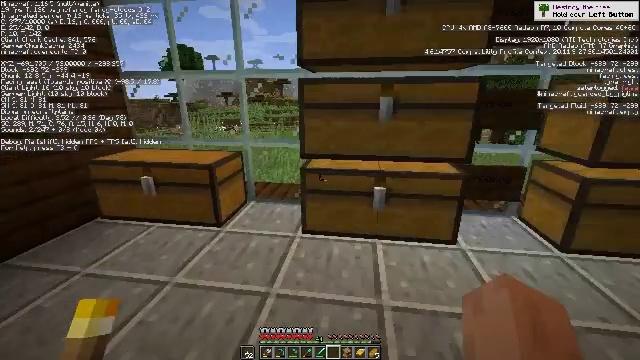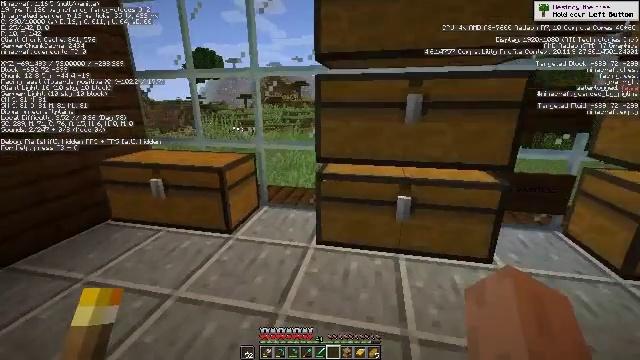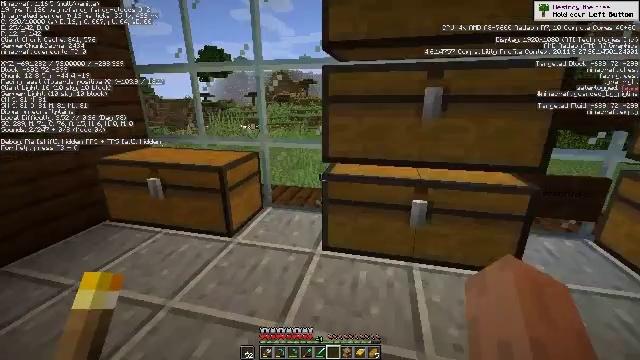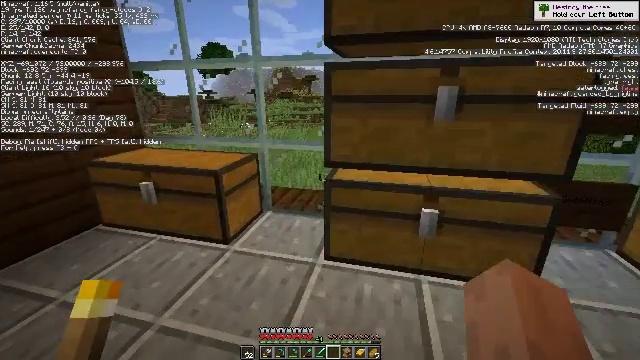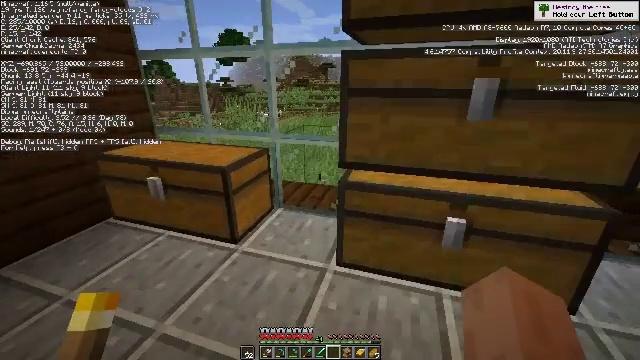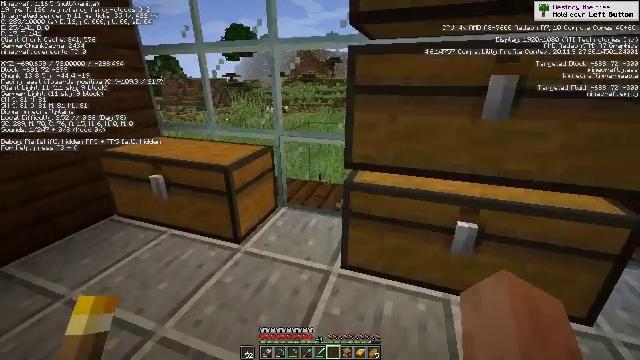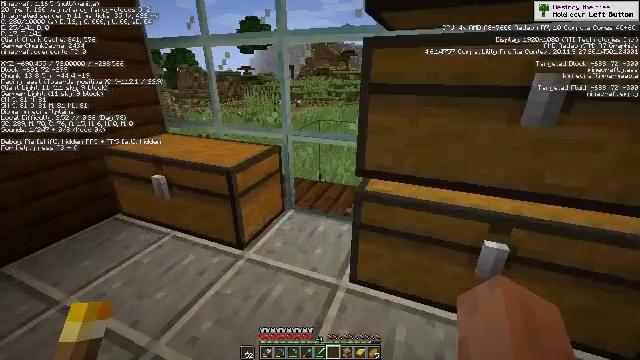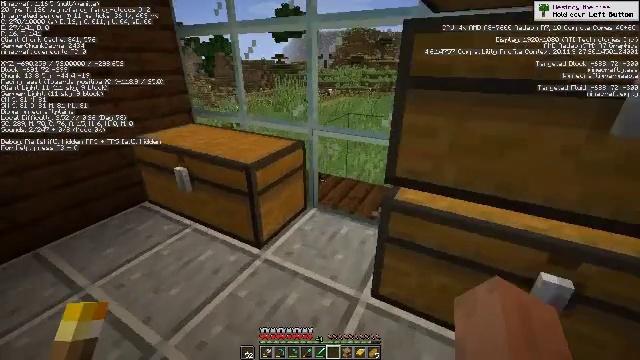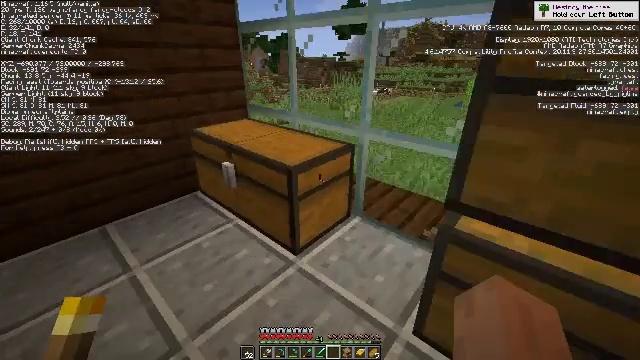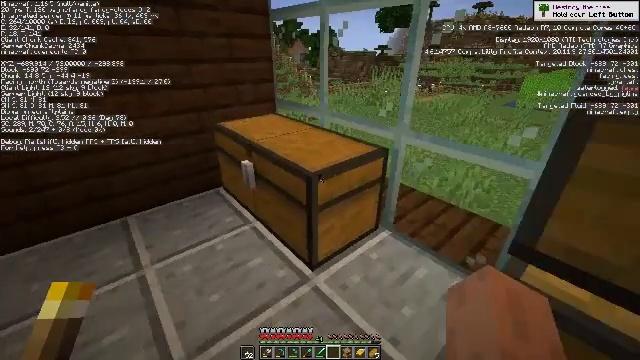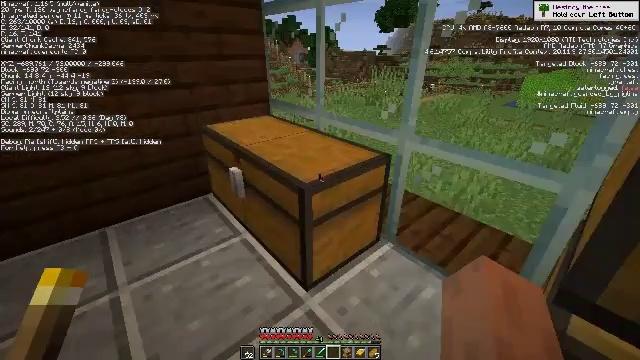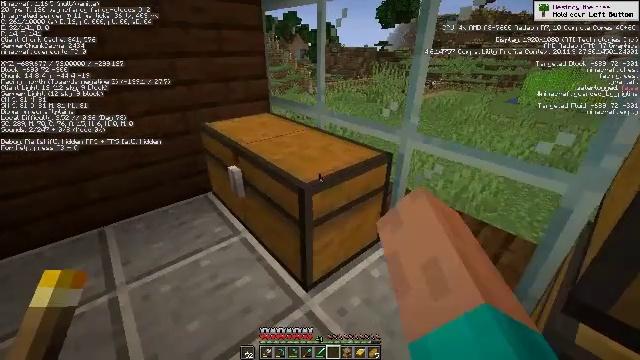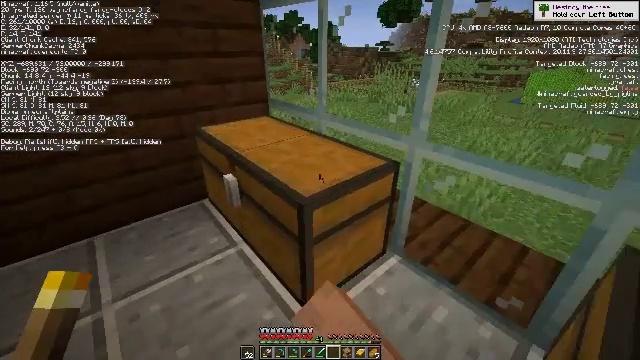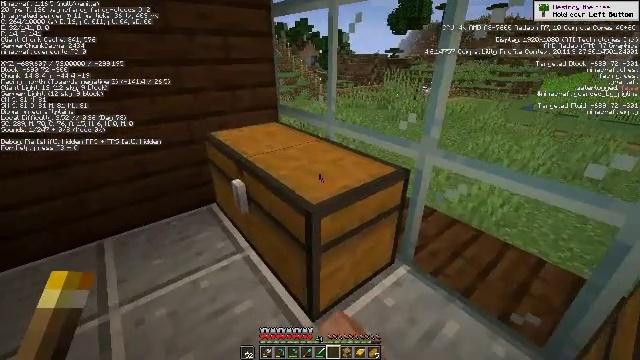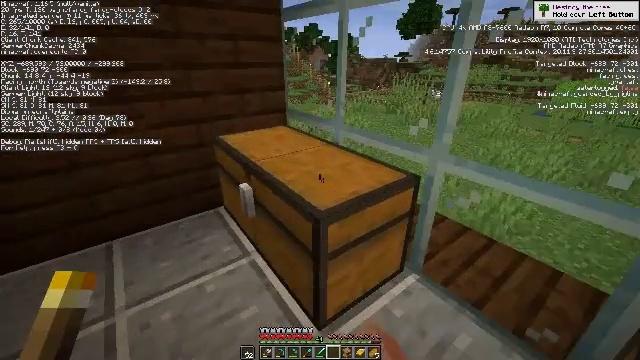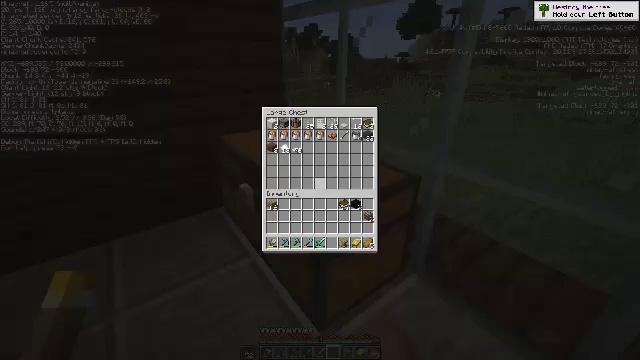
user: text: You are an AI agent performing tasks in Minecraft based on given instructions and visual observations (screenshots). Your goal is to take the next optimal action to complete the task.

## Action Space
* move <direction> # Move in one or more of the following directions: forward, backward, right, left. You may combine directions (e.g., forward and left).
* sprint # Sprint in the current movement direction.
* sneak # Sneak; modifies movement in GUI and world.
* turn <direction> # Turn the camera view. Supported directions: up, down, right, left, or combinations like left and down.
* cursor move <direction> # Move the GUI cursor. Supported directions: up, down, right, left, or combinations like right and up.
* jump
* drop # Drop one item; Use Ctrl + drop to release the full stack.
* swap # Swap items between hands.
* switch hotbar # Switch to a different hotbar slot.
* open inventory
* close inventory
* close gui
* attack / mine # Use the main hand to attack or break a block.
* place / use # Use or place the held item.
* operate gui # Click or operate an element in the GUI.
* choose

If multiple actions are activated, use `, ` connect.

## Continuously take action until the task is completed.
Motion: motion action
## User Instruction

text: Obtain a black bed by crafting it.
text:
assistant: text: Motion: move forward, turn left
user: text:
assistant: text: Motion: move forward, turn left
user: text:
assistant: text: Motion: move forward
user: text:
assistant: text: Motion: move forward, turn left and down
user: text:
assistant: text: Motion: move forward, turn left
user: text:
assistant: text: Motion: move forward, turn left and down
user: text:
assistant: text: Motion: move forward, turn left and down
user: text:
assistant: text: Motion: move forward, turn left
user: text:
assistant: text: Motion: move forward, turn left and down
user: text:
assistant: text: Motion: move forward, use / place
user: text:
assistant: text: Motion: use / place
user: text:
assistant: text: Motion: use / place
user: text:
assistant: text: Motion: turn left and up, use / place
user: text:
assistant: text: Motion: turn left
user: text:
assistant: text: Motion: turn down
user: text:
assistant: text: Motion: turn up
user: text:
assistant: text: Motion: no_op
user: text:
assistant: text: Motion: no_op
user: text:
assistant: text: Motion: no_op
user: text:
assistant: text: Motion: turn right
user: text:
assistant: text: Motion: turn right and down
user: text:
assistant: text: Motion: turn right and down
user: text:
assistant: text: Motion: sneak, turn right and down
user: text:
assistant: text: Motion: sneak, turn down
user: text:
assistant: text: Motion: sneak
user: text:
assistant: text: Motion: sneak
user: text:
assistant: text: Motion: sneak
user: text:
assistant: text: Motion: sneak
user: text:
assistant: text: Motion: sneak
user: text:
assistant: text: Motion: sneak